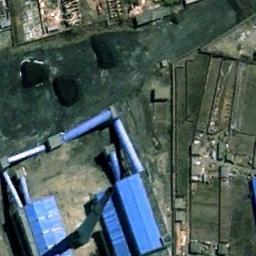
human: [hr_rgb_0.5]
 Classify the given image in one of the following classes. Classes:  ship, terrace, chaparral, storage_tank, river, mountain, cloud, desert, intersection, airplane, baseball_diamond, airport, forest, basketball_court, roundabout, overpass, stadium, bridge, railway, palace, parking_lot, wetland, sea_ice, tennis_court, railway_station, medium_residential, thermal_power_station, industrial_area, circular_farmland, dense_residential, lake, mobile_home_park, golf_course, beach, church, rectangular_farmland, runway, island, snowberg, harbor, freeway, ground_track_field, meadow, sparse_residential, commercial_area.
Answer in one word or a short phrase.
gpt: thermal_power_station